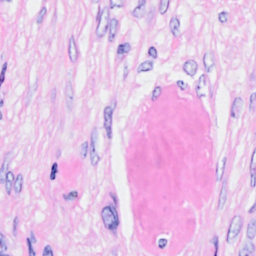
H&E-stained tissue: Breast